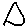
Label: triangle